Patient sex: M
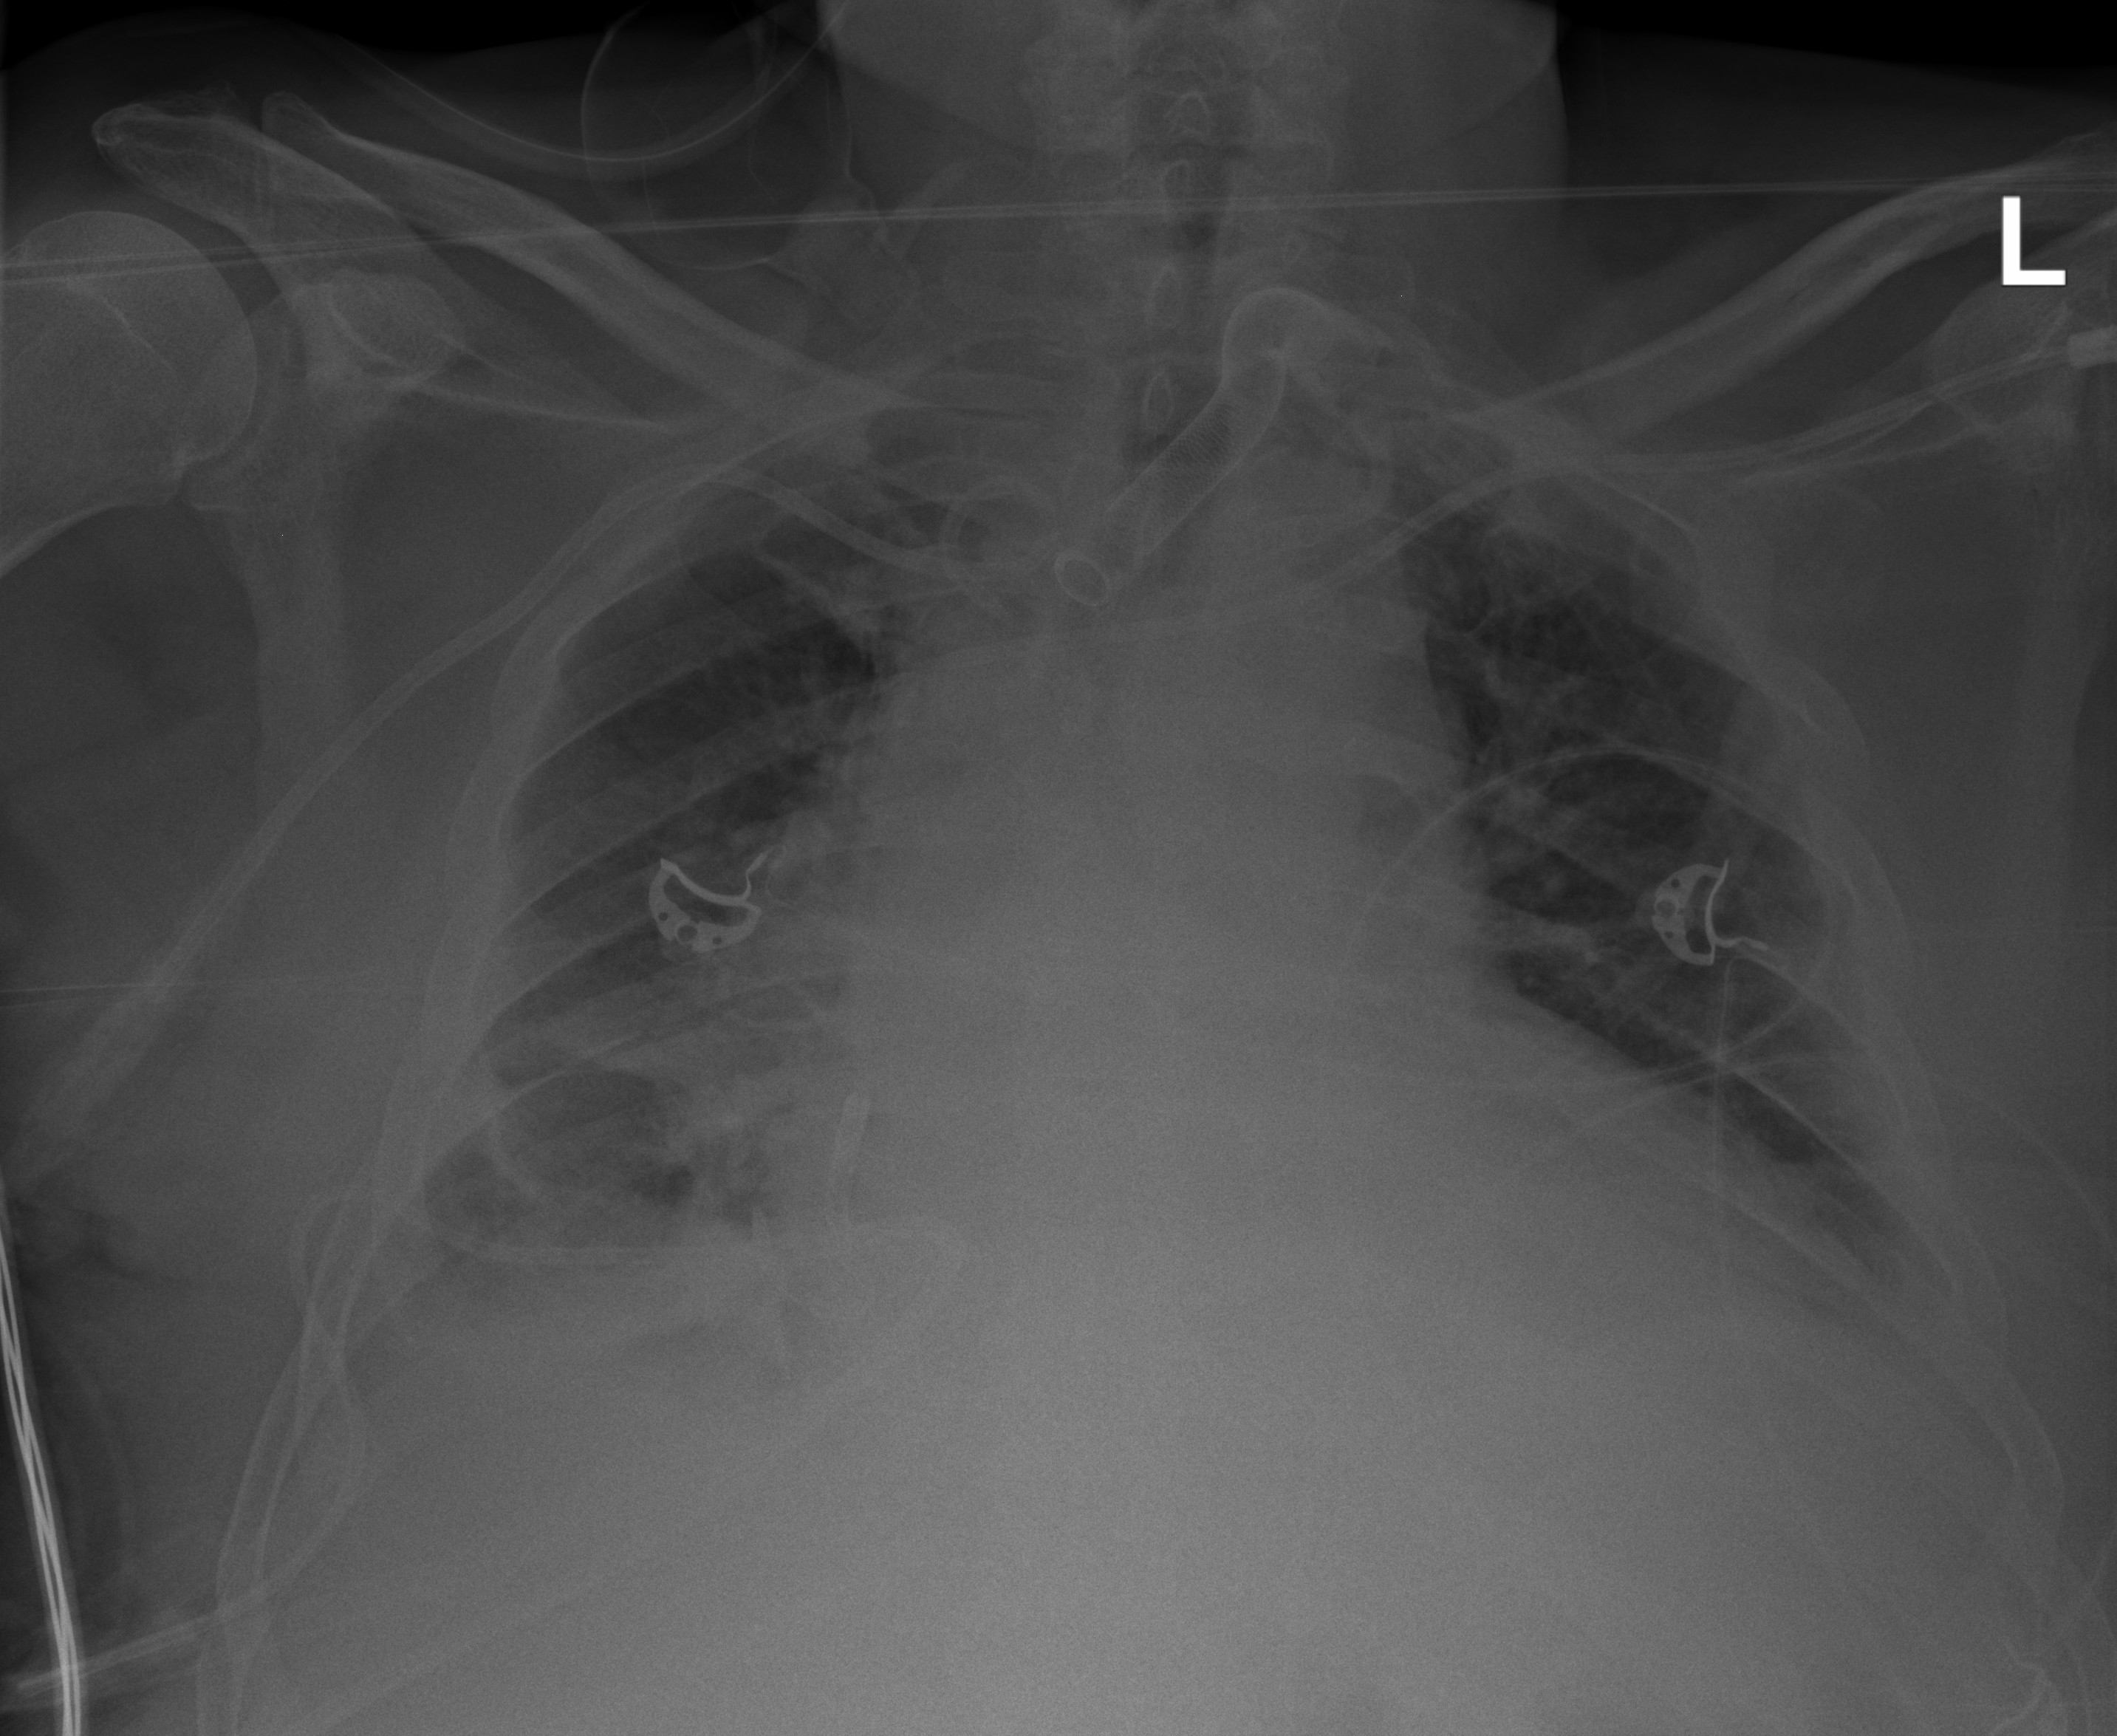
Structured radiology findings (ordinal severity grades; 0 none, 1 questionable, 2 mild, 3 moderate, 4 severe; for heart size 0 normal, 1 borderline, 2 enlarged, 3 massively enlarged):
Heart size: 2
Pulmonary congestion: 1
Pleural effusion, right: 2
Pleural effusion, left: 2
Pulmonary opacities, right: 1
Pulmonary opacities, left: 0
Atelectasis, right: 2
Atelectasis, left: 2